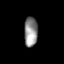
Tissue: prostate
Cell type: Myeloid cells
Senescence score: 0.7078
Nuclear area (px): 396
Mean DAPI intensity: 142.285